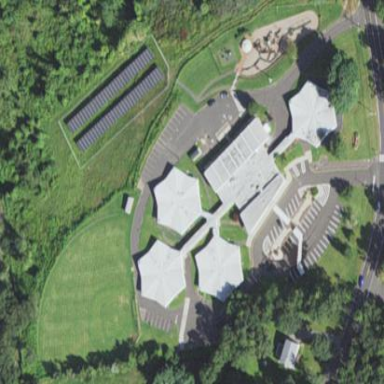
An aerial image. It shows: School.